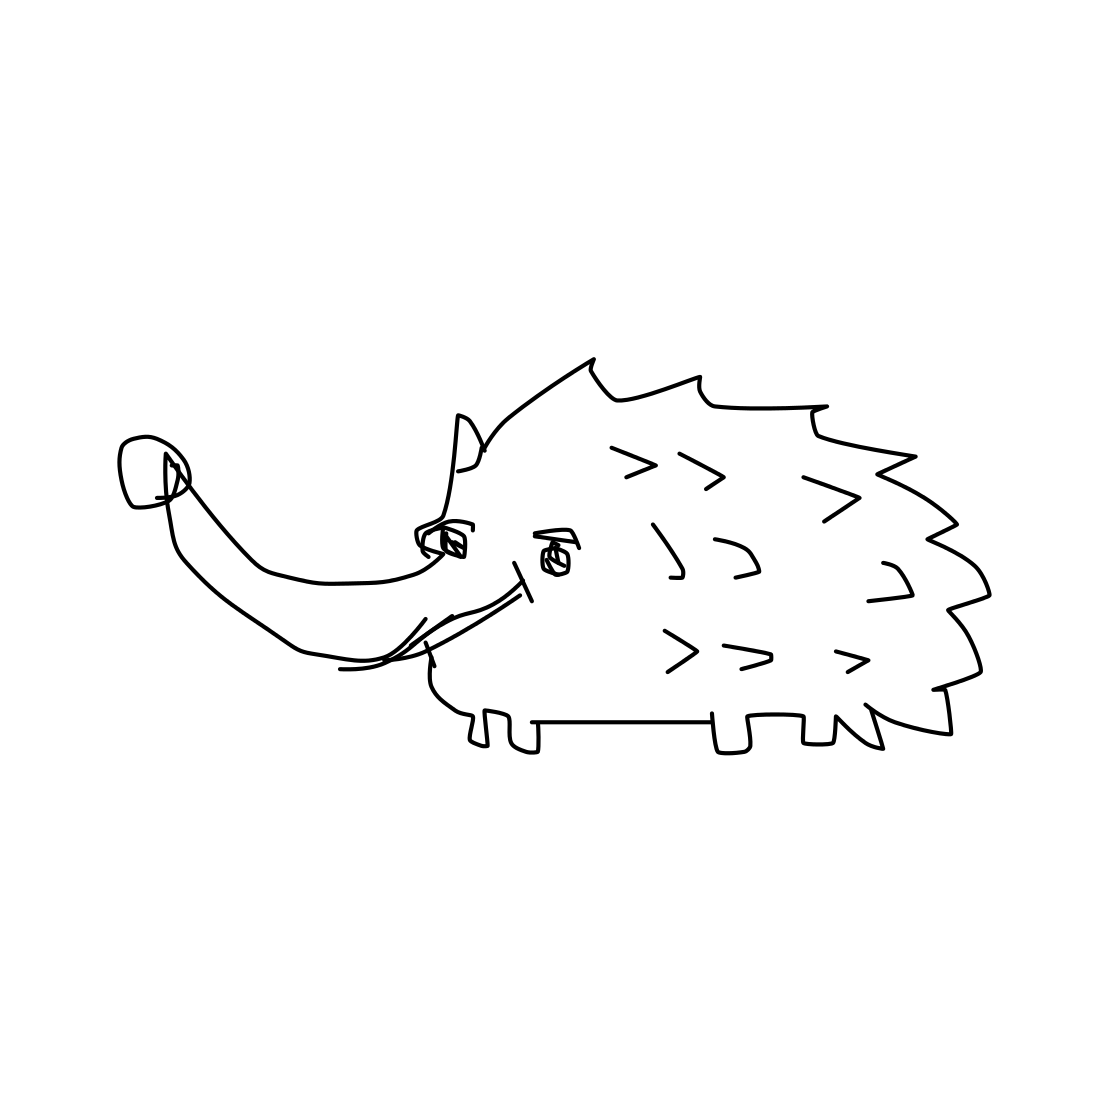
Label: hedgehog